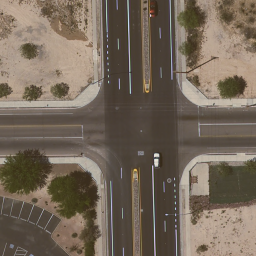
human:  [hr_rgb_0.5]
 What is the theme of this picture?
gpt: intersection

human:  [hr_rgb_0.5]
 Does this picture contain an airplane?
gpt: no

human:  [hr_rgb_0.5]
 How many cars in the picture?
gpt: two

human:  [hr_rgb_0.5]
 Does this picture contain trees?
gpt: yes